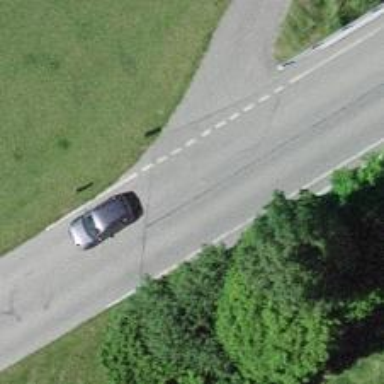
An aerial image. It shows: Tertiary road with asphalt surface.